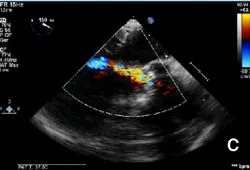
TEE-measured virtual valve annulus diameter. ; color Doppler ultrasound showed mild-to-moderate aortic valve regurgitation.
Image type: radiology (ultrasound)